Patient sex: F
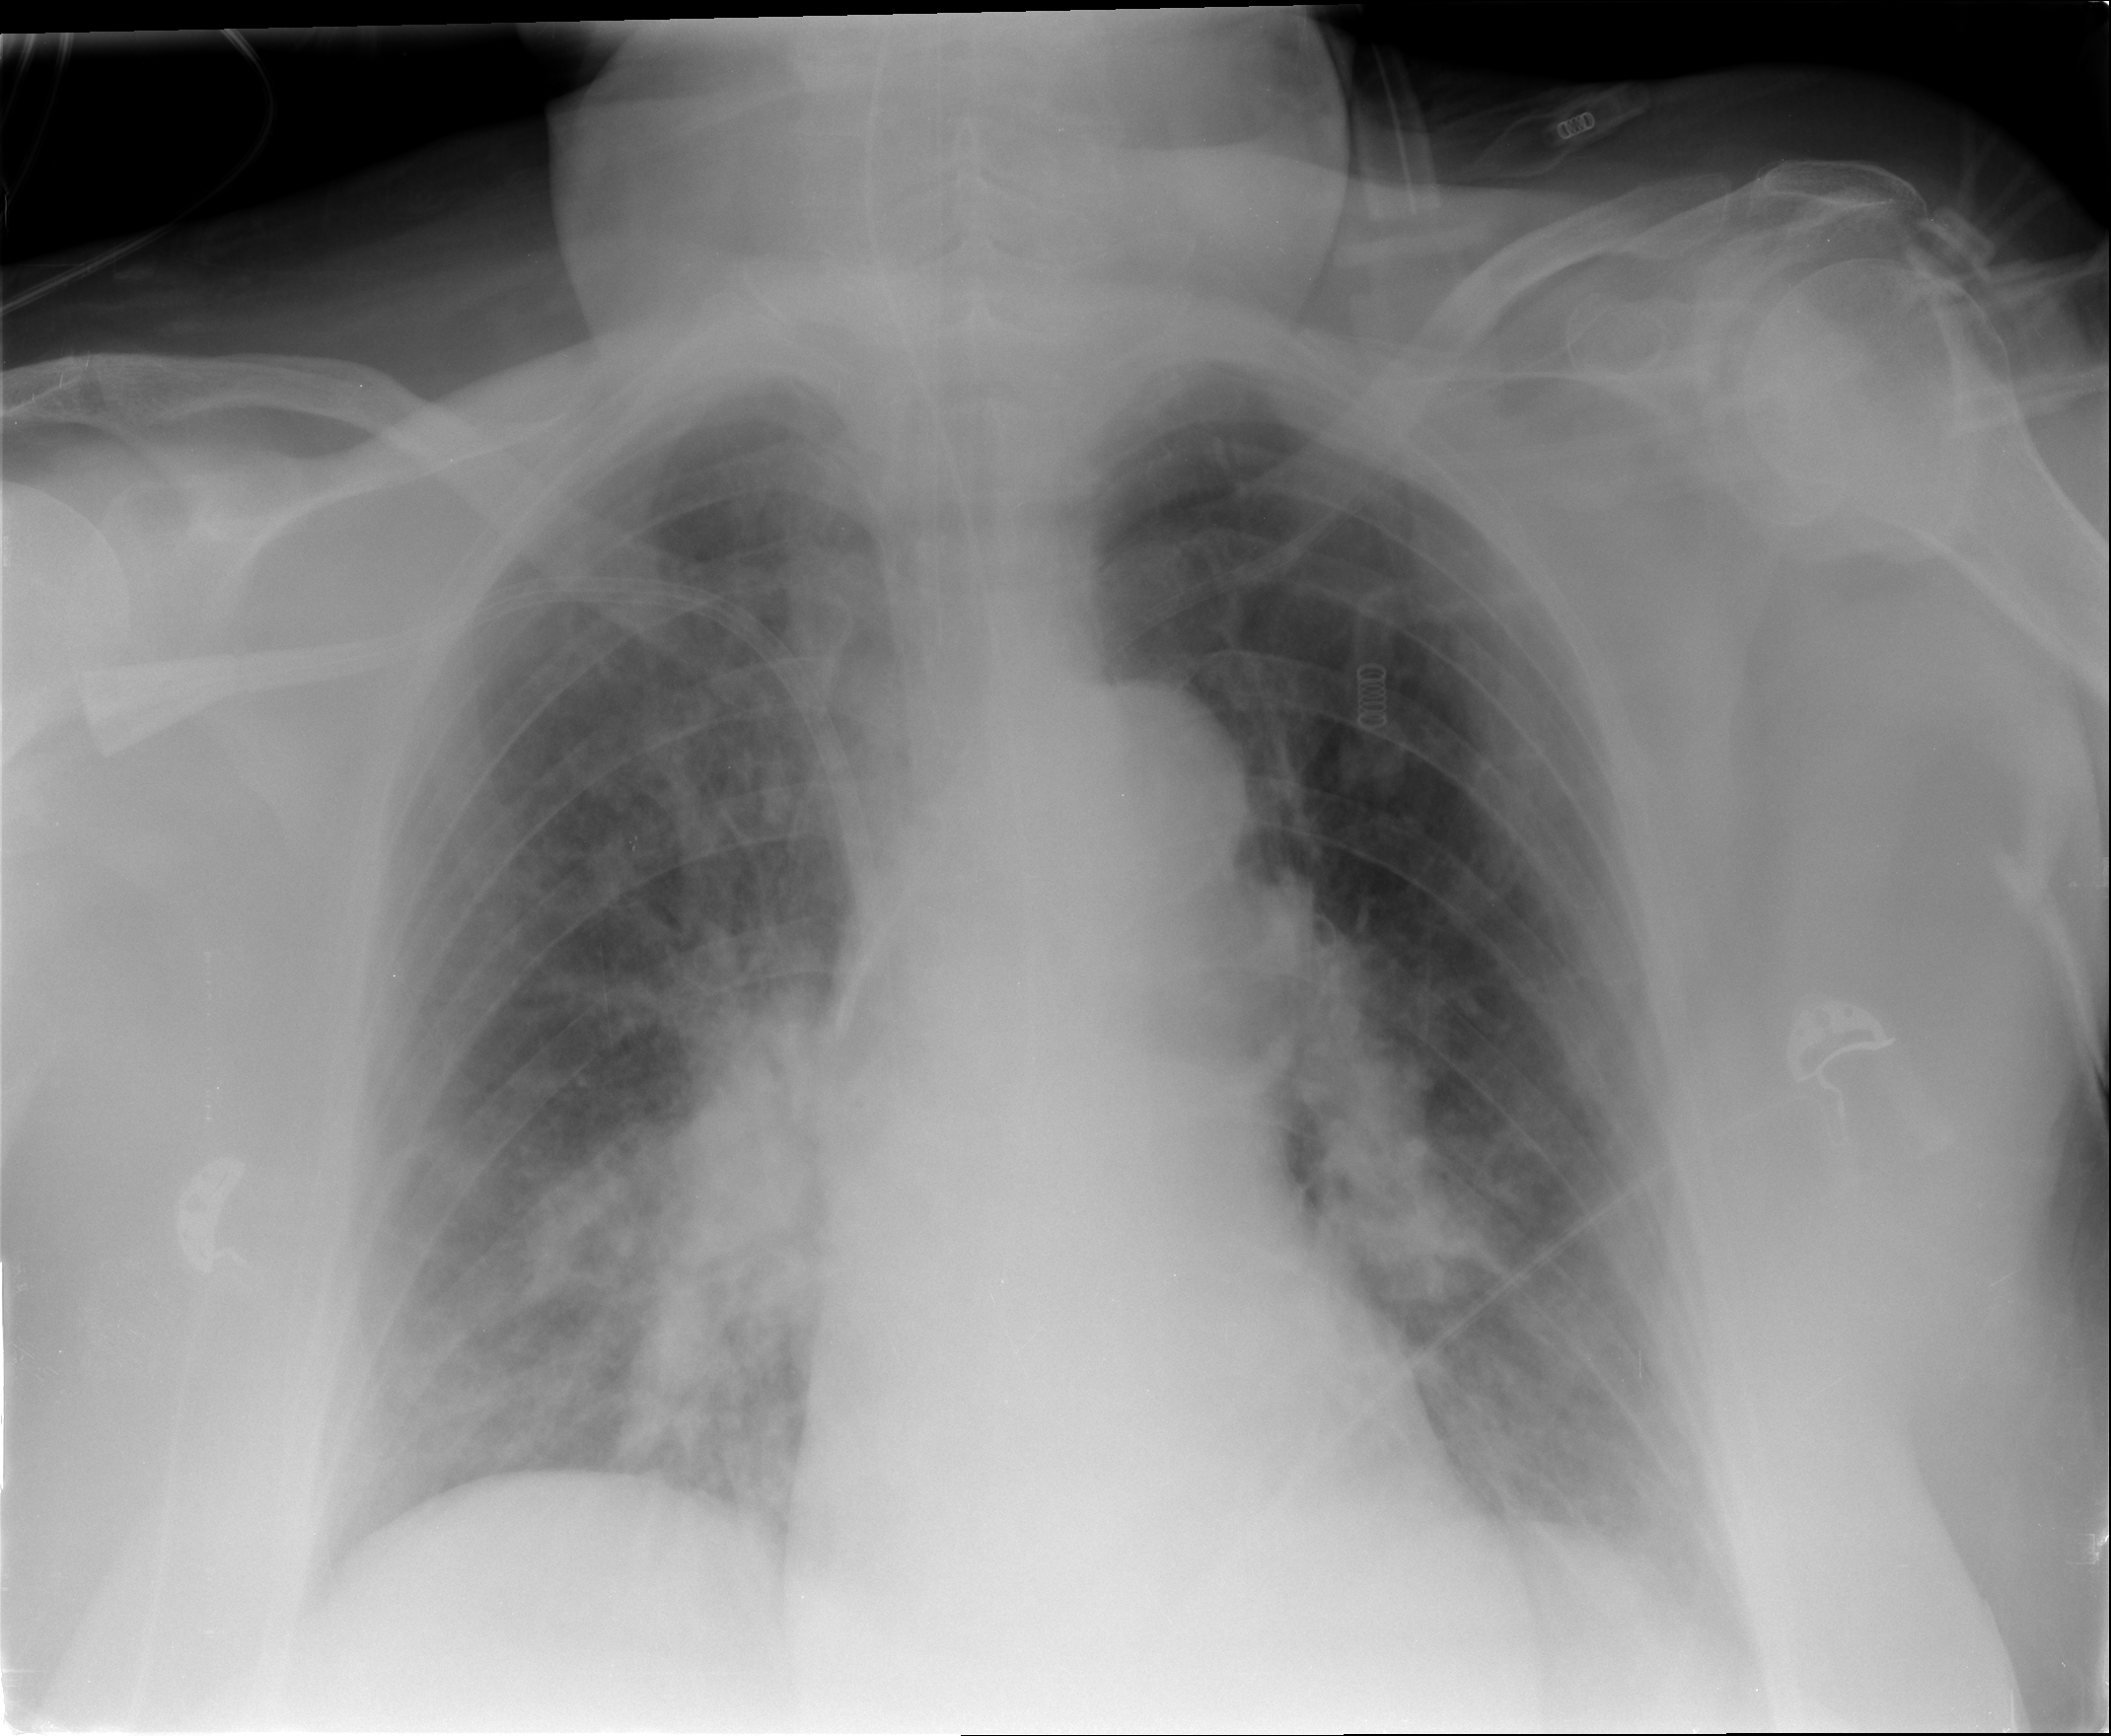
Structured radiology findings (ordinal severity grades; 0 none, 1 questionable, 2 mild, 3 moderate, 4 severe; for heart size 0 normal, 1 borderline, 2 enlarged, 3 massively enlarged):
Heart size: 0
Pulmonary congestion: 2
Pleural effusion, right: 0
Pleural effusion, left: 1
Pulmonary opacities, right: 3
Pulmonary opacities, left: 2
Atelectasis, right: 2
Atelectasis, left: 2